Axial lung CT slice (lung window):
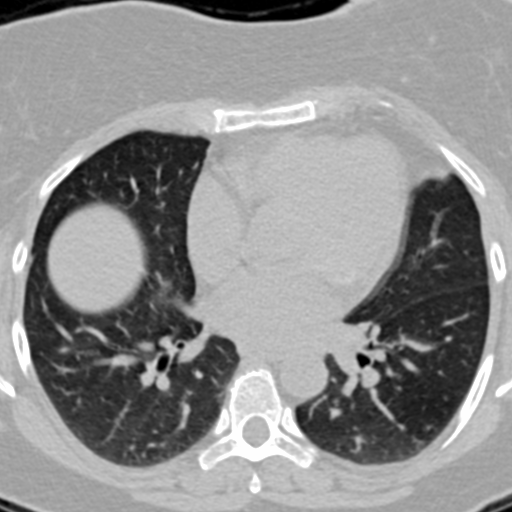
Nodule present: no